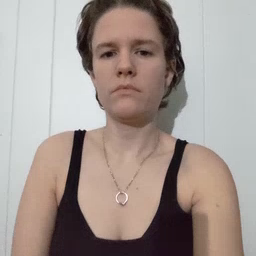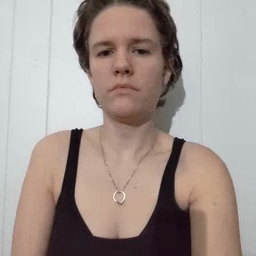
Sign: farm